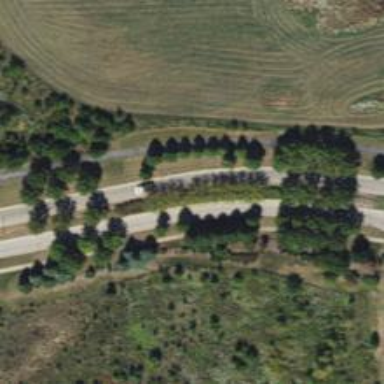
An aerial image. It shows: Asphalt cycleway.